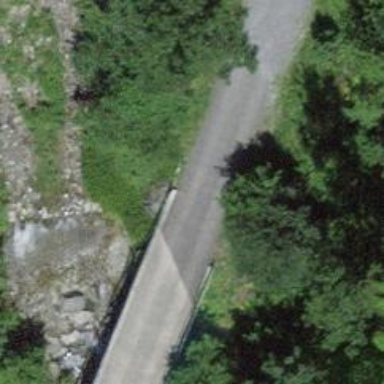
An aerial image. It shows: Concrete track road with bridge. The track is of grade1.